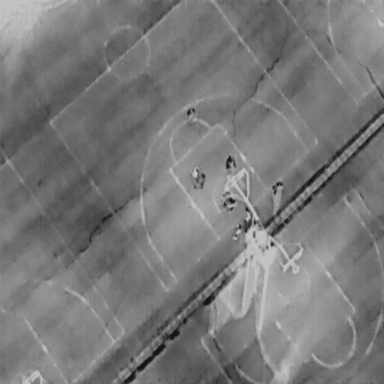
There are nine People in the infrared image.